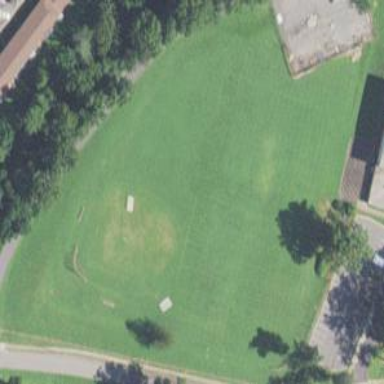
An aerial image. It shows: Recreation ground.